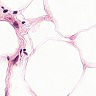
Metastatic tissue present: no